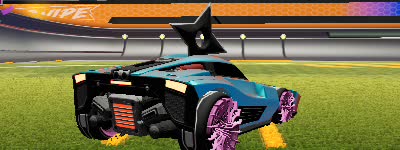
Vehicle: breakout